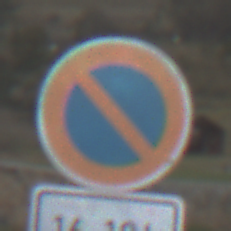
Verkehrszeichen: EingeschraenktesHalteverbot
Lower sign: ZeitangabenOhneBeschraenkungAufWochentage1
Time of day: SunriseSunset
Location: Outdoor (RoadRail)
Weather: PartlyCloudy
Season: NotSpecified
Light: Natural